Question: Below is a super zoomed in image of a disabled '<select>' element (top), and a disabled '<textarea>' element with it's text highlighted for more emphasis on the issue (bottom), both being rendered by the god-awful IE8.

I've disabled all styles in various dev tools, overridden 'color', 'text-shadow' 'font-family' etc...
Why do '<textarea>' and other '<input [type='*']>' elements render with some goofy text highlighting, while '<select>' elements render without it, and even more importantly is there a workaround to get rid of that text highlight.
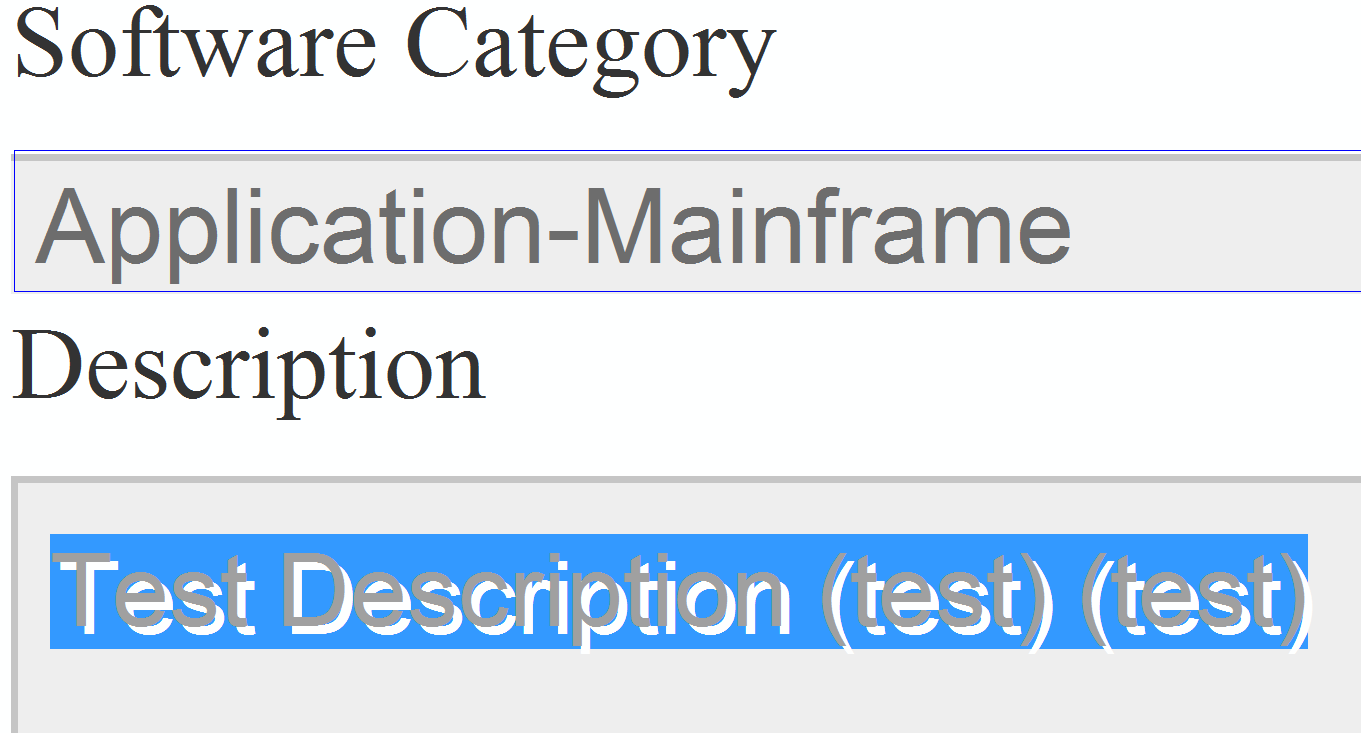
Answer: IE adds it's own styles and while you can control background and font colors, something like
'''
input[type="*"]:disabled {
background-color: none;
color: gray;
}
'''
you cannot remove shadows. One alternative - don't set actual DISABLED attribute, but simulate it instead e.g use readonly attribute, set 'onfocus = "this.blur()"' etc.